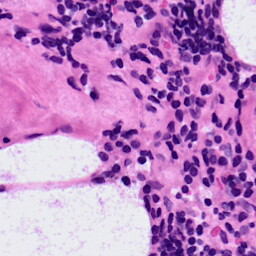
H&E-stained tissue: LymphNode